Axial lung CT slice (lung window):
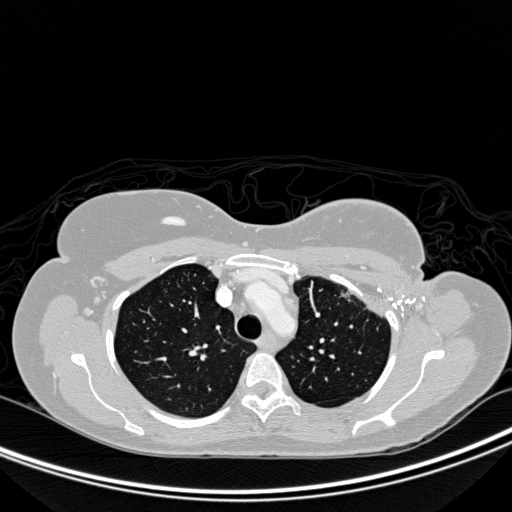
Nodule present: no